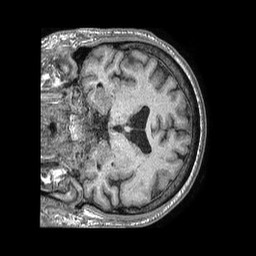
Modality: T1w
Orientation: coronal
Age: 50
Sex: male
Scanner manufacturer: philips
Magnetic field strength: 1.5 T
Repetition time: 0.007634 s
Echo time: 0.003522 s